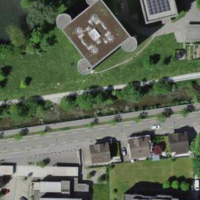
EUNIS habitat code: 54
Species observed at this site:
Allium ursinum
Vicia sepium
Echium vulgare
Gonepteryx rhamni
Achillea millefolium
Lotus corniculatus
Leucanthemum vulgare
Sambucus nigra
Trifolium pratense
Euphorbia cyparissias
Salvia pratensis
Coenonympha pamphilus
Centaurea scabiosa
Acer campestre
Vanessa cardui
Cichorium intybus
Chelidonium majus
Parus major
Mergus merganser
Pieris rapae
Alnus glutinosa
Cinclus cinclus
Polyommatus icarus
Onychogomphus forcipatus